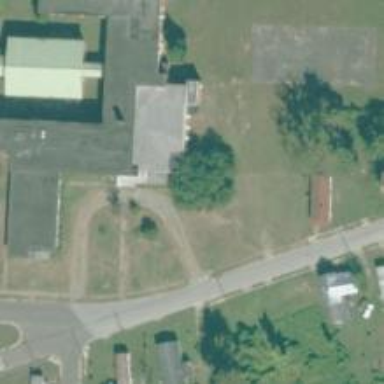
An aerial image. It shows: School.